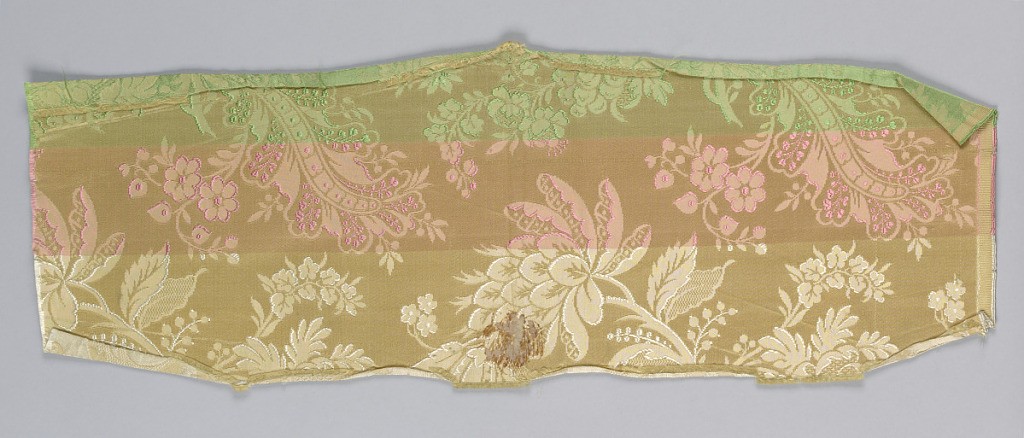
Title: Sample
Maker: Orinoka Mills, Philadelphia, Pennsylvania, USA
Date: ca. 1910
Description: Yellow warp with stripes of white weft, then pink weft and then green weft.